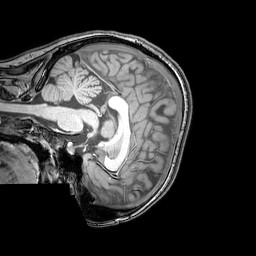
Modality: T1w
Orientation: sagittal
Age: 25
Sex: female
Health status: healthy
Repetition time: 0.081 s
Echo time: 0.037 s